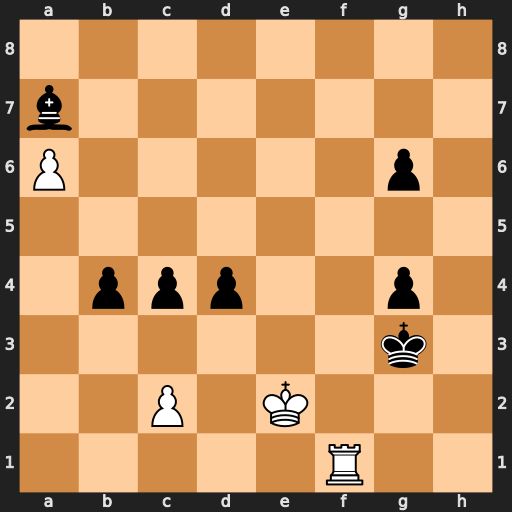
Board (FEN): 8/b7/P5p1/8/1ppp2p1/6k1/2P1K3/5R2
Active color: w
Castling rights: -
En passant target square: -
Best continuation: Rf7 d3+ cxd3 cxd3+ Kxd3